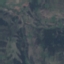
Land use / land cover class: HerbaceousVegetation